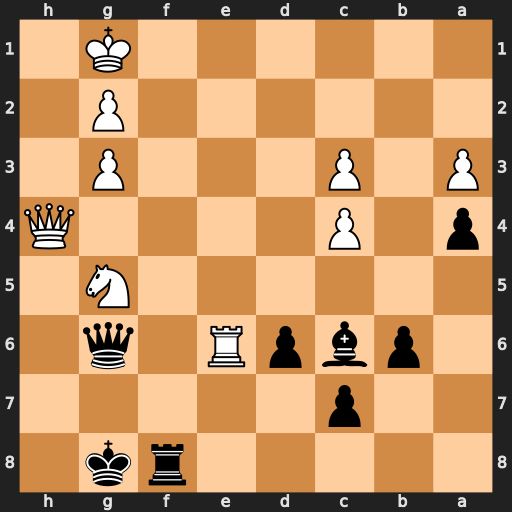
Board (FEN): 5rk1/2p5/1pbpR1q1/6N1/p1P4Q/P1P3P1/6P1/6K1
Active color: b
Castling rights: -
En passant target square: -
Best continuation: Qb1+ Kh2 Rf1 Qh7+ Qxh7+